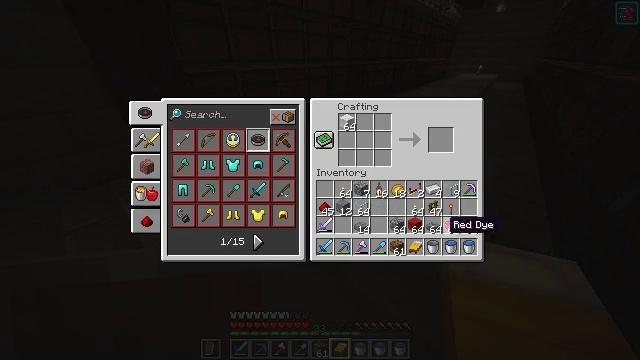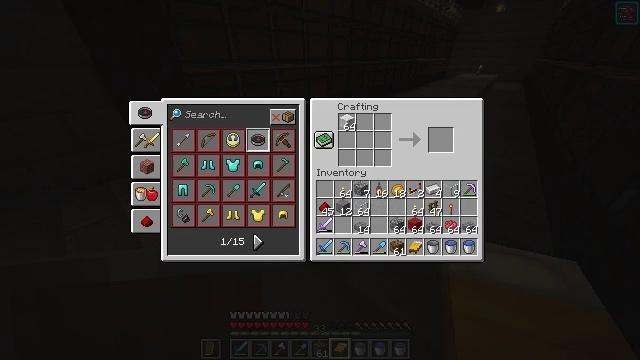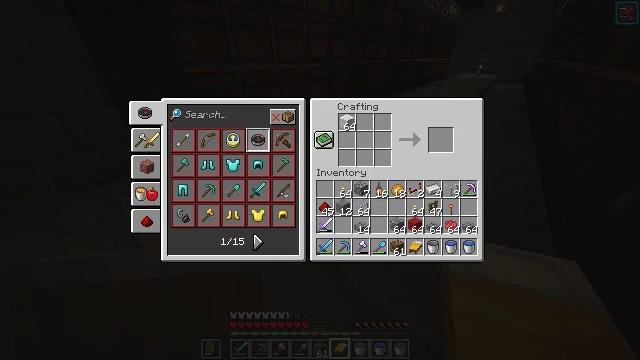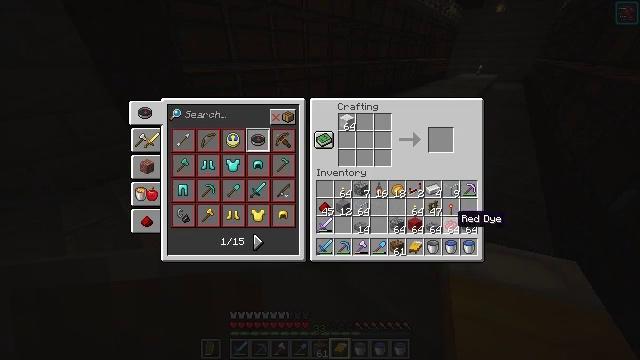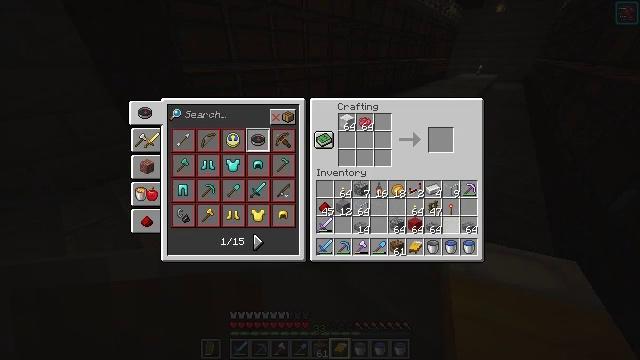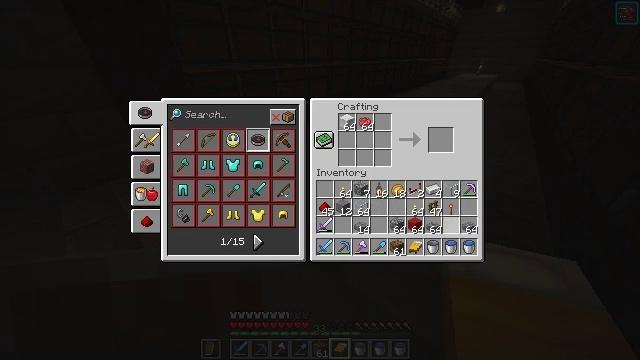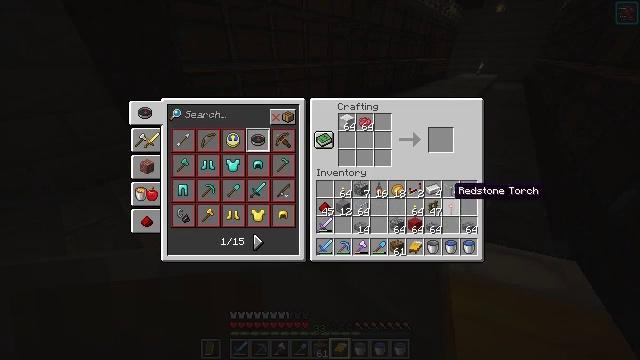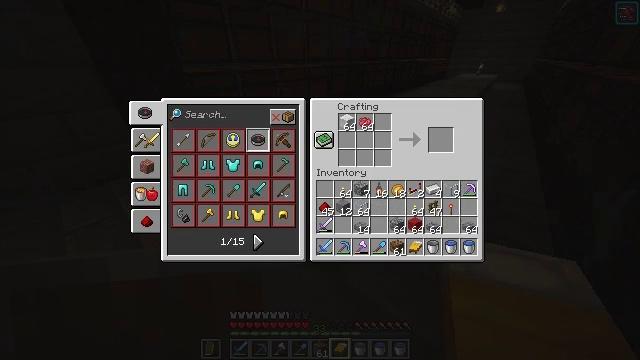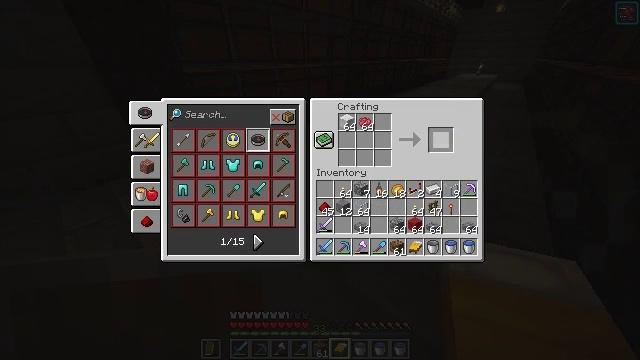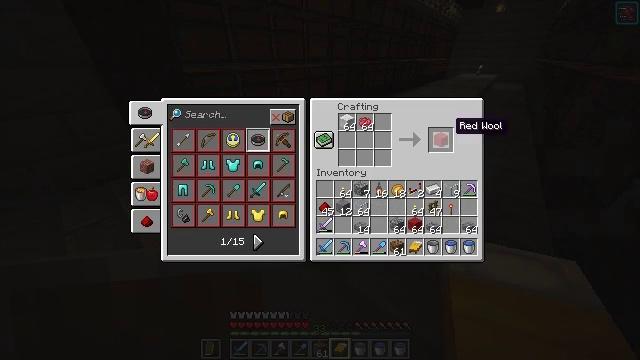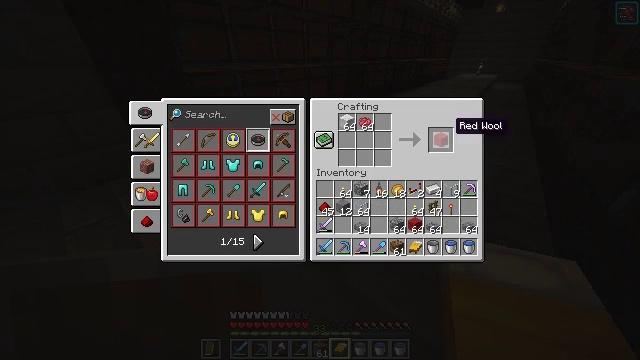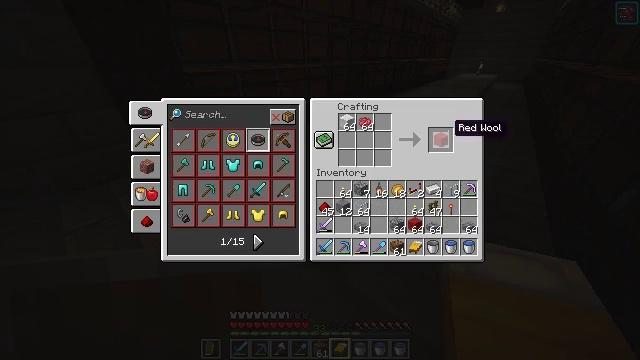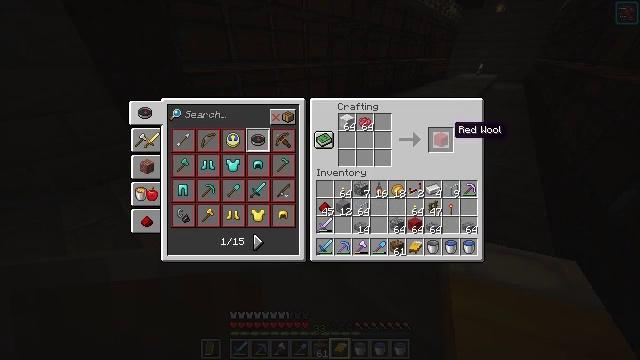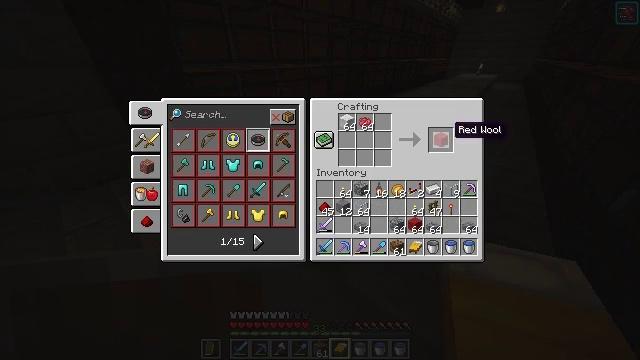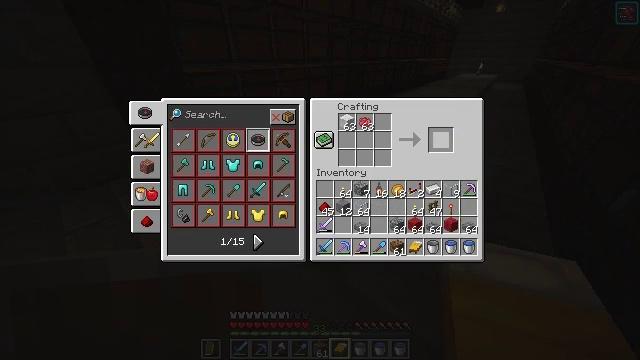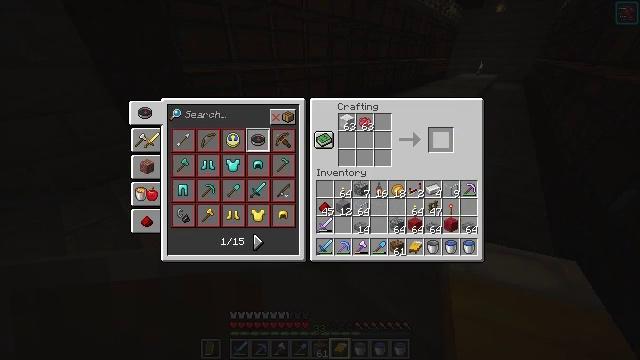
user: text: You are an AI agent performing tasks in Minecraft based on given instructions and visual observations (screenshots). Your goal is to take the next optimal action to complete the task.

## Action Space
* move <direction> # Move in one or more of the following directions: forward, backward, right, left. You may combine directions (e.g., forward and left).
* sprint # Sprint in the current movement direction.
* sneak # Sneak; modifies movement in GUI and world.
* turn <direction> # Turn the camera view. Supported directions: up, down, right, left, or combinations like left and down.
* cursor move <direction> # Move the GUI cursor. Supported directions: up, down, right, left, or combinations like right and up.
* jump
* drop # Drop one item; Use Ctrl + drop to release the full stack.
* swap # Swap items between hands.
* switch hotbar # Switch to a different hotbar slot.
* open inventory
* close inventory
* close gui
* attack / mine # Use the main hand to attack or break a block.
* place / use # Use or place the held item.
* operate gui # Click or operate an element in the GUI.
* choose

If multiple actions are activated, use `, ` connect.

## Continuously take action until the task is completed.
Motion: motion action
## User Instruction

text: Make a red wool using red dye and white wool.
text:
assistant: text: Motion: sneak
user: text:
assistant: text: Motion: sneak
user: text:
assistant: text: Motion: sneak, cursor move up
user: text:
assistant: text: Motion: sneak, choose
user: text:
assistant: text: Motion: sneak, choose
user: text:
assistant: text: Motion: sneak, cursor move up, choose
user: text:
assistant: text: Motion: sneak, cursor move up
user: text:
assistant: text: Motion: sneak, cursor move up
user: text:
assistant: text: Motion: sneak
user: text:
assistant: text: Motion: sneak
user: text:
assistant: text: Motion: sneak
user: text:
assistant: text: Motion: sneak
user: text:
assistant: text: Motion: sneak
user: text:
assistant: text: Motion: sneak, choose
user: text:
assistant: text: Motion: sneak, choose
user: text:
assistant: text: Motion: sneak, choose
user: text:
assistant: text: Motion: sneak
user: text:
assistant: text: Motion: no_op
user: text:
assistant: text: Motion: no_op